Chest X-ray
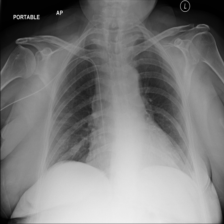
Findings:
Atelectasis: negative
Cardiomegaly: negative
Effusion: negative
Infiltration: negative
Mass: negative
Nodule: negative
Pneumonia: negative
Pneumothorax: negative
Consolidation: negative
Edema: negative
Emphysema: negative
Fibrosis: negative
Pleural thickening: negative
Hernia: negative